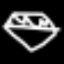
Label: diamond